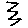
Label: zigzag